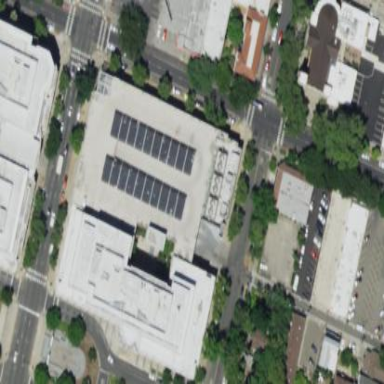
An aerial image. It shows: Commercial building.